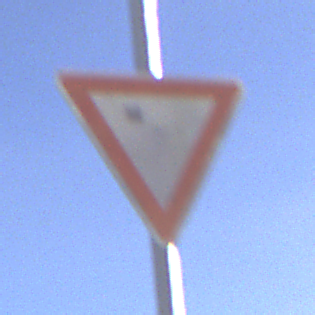
Verkehrszeichen: VorfahrtGewaehren
Umgebung: Outdoor, Nature
Tageszeit: MorningAfternoon
Wetter: PartlyCloudy
Licht: Natural
Jahreszeit: NotSpecified
Kontrast: HighContrast